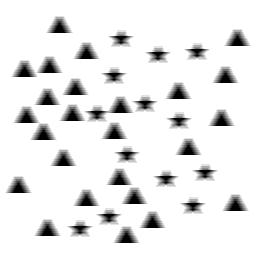
Squares: 0
Triangles: 25
Stars: 13
Total shapes: 38